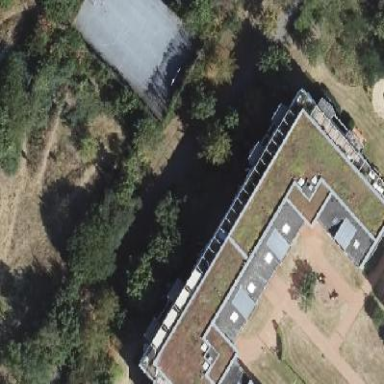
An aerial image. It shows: Skillion roof apartments building.